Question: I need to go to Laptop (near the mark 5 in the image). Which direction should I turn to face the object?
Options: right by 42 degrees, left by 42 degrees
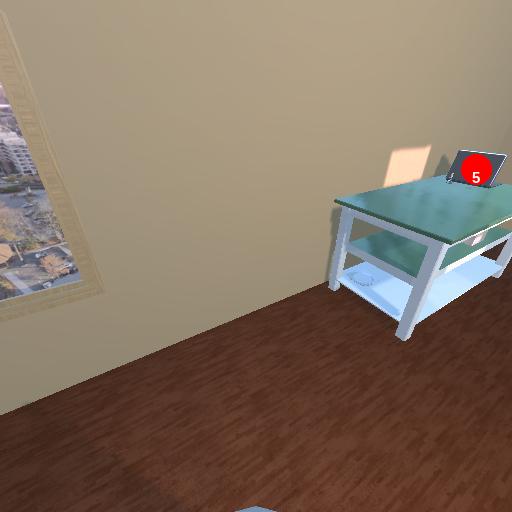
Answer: right by 42 degrees